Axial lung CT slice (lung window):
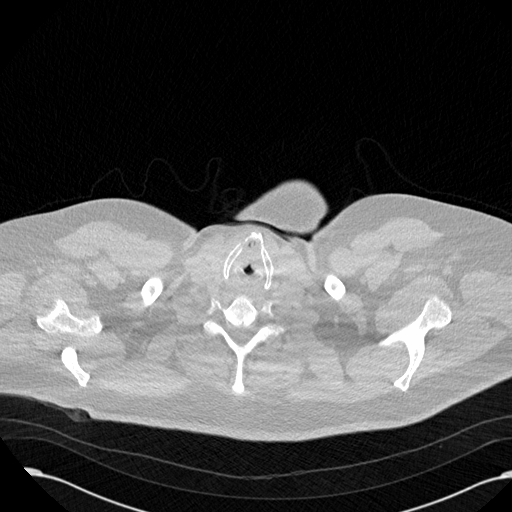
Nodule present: no